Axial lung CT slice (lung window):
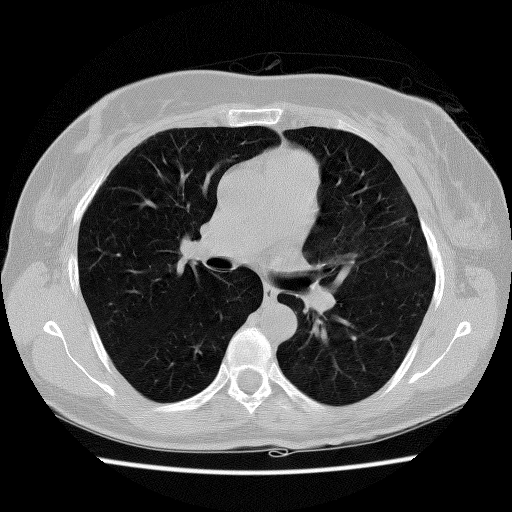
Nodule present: no